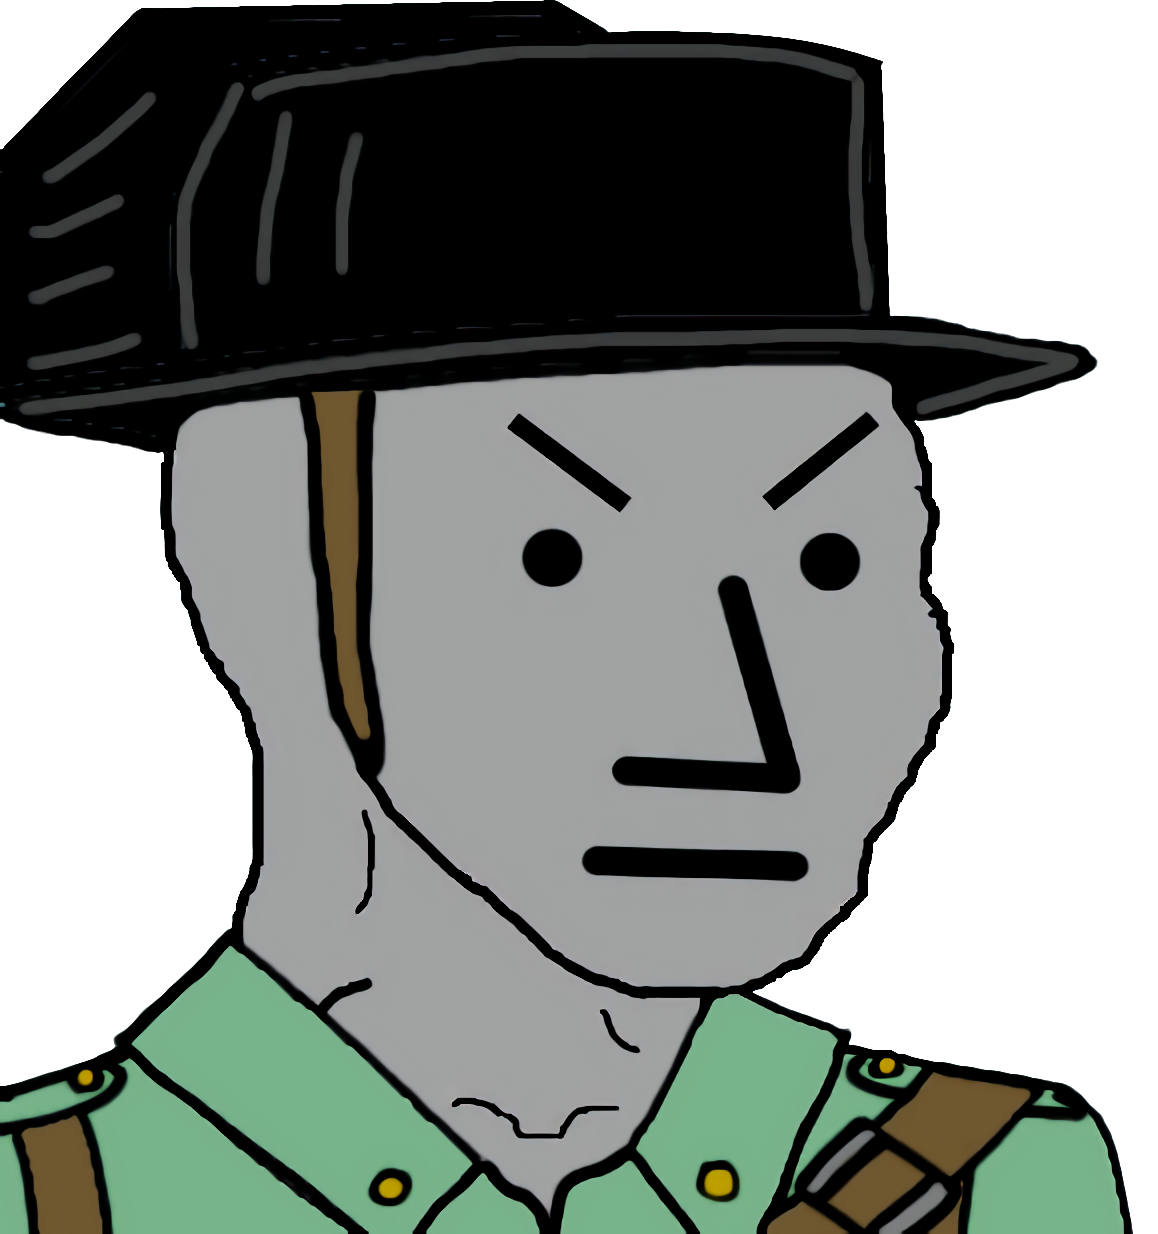
Label: 5_NPC